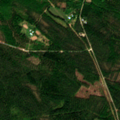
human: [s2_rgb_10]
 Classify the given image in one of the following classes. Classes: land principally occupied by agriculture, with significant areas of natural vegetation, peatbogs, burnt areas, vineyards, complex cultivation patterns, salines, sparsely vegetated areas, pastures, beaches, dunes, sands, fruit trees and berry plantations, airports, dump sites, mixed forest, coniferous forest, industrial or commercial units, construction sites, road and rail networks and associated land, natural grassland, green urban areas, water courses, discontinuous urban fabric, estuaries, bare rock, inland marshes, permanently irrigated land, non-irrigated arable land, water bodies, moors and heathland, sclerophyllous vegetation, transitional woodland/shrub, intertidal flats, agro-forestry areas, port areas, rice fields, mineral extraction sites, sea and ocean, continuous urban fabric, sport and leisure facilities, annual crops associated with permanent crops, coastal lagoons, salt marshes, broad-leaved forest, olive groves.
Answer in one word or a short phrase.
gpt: coniferous forest, mixed forest